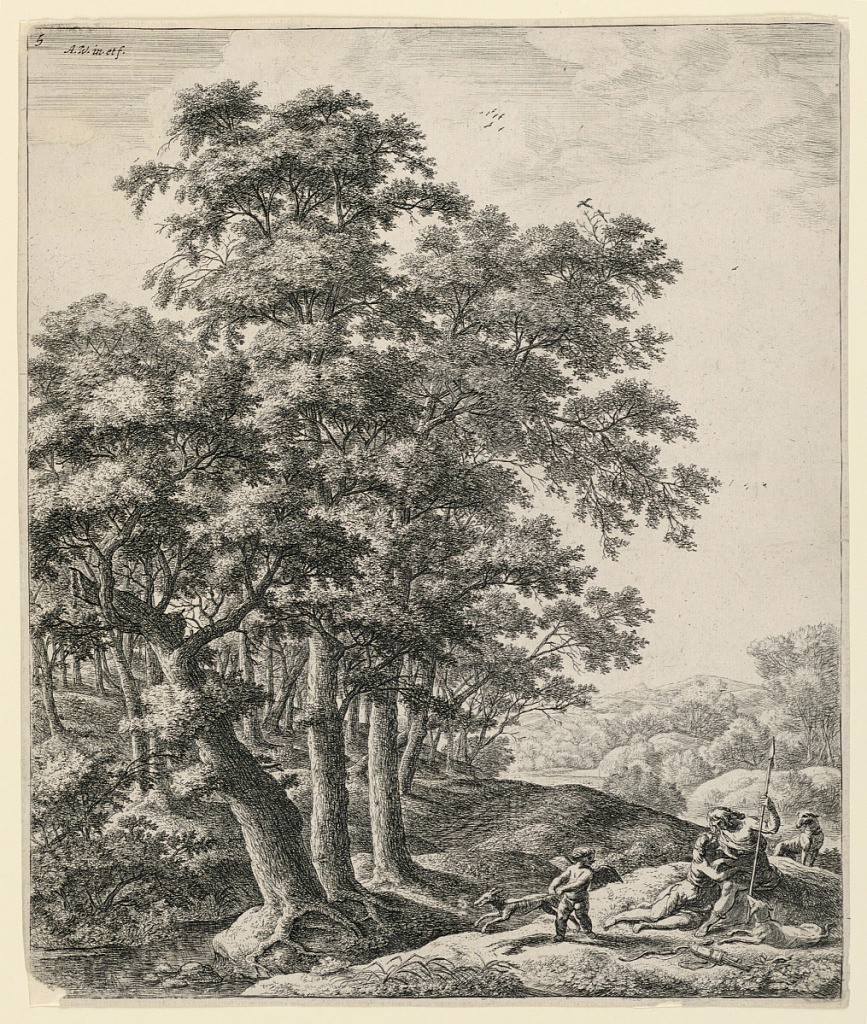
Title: Venus and Adonis with Cupid in a Landscape
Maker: Antoni Waterloo, 1618–1677
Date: ca. 1650
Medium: Etching on paper
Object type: Print
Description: In a broad landscape, wooded at the left, Venus and Adonis are seen seated in the right foreground, accompanied by two dogs, while Cupid leads another dog away toward the left.